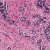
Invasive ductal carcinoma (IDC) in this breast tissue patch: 1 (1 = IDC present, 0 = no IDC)